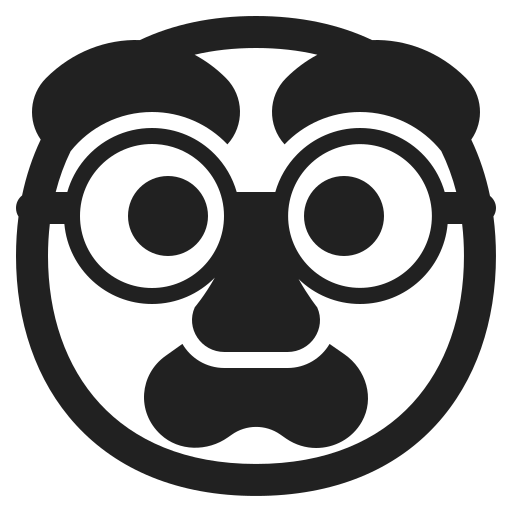
disguised face high contrast